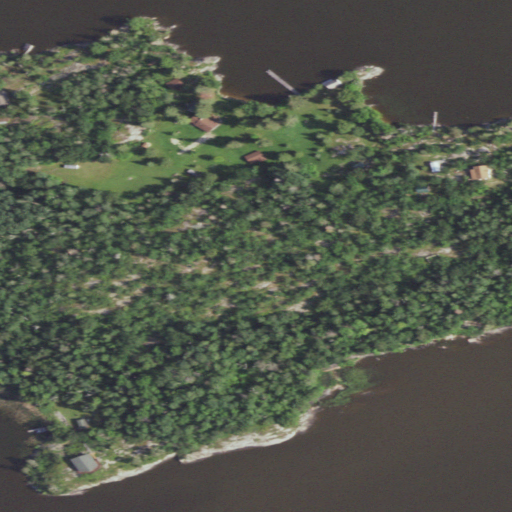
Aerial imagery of island in Minnesota named Penasse Island containing woody wetlands, open water, shrub, herbaceous wetlands, evergreen forest, open development, deciduous forest, and low intensity development